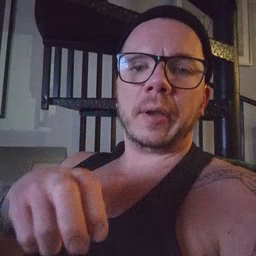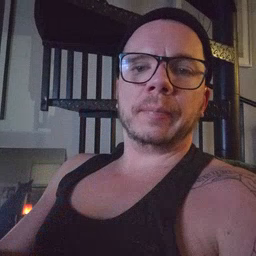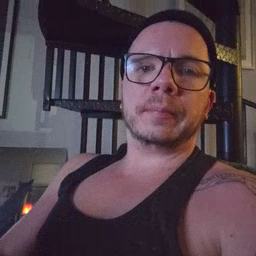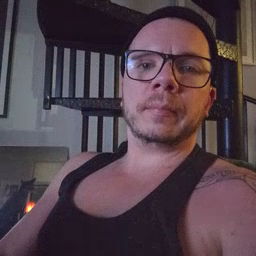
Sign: chair